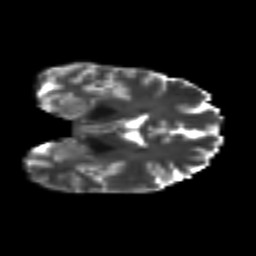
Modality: T2w
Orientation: coronal
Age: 27
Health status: ill
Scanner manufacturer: philips
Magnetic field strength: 3 T
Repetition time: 9 s
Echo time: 0.127 s